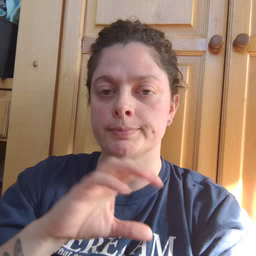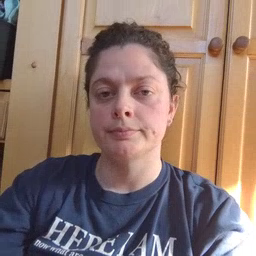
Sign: duck